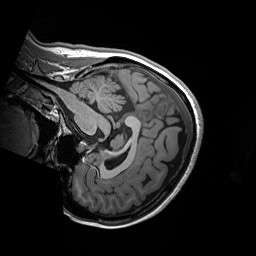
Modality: T1w
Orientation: sagittal
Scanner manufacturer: siemens
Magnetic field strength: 3 T
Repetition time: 2.2 s
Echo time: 0.00244 s